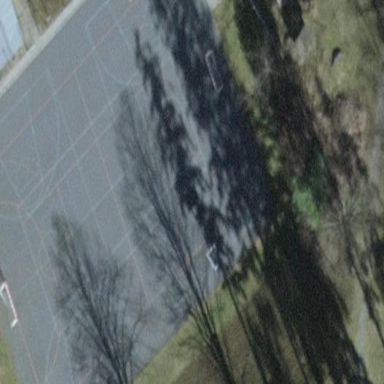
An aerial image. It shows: Paved pitch used for both soccer and basketball activities.